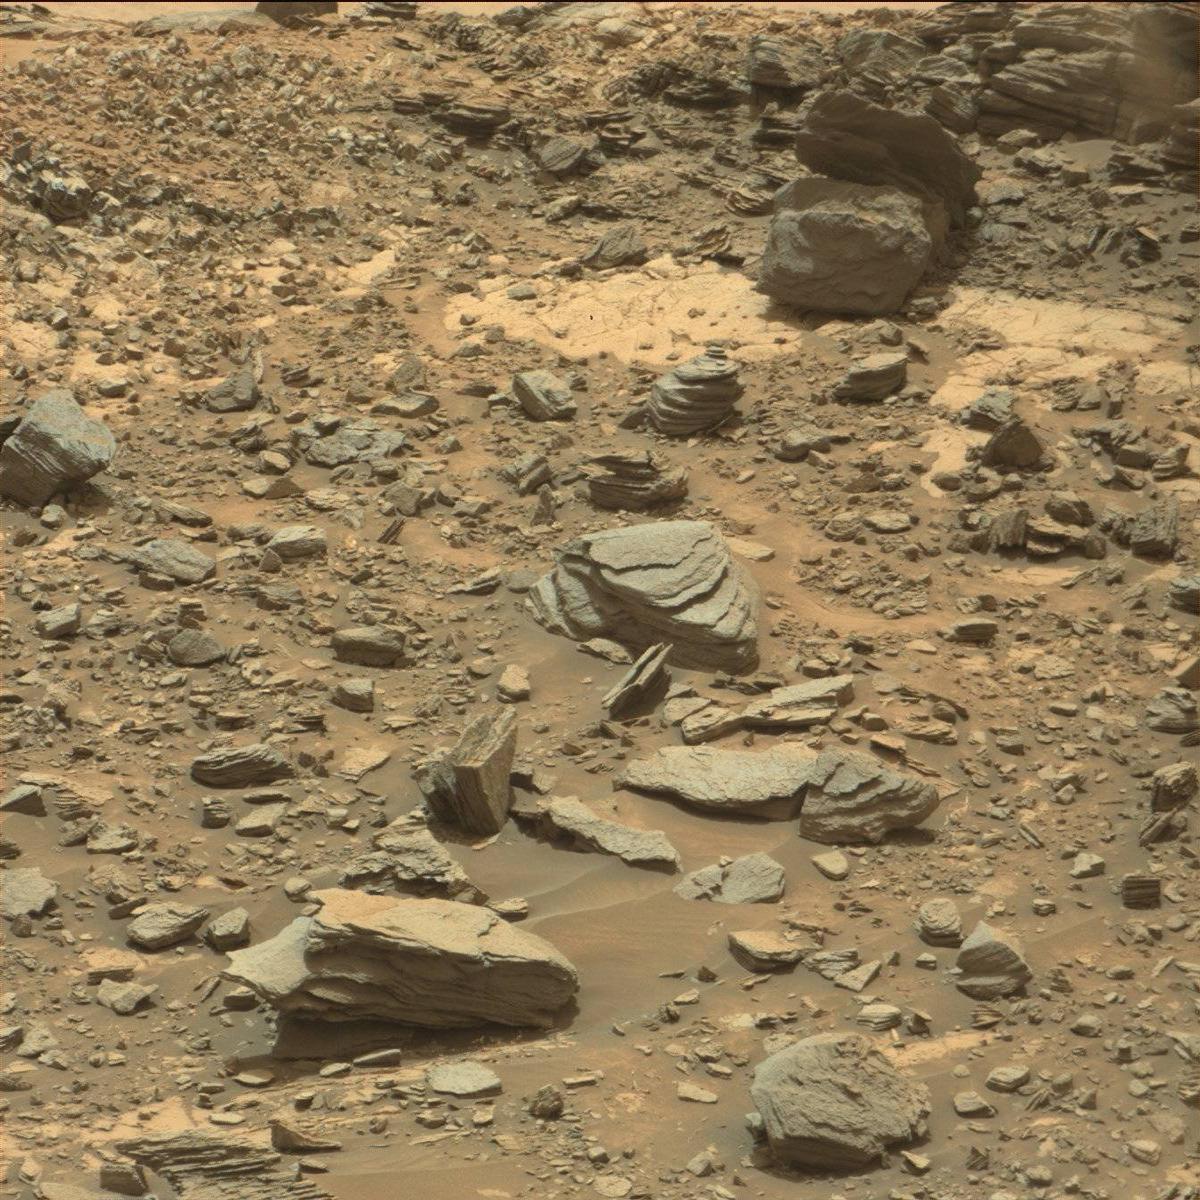
Terrain classes present: Bedrock, Ridge, Rock, Sand / Soil